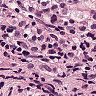
Metastatic tissue present: yes